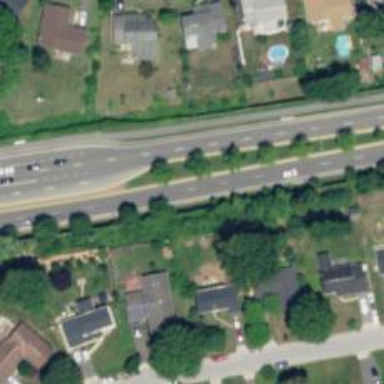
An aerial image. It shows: Primary highway.